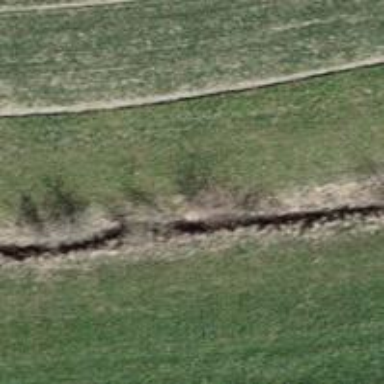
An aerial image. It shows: Track with grade 5 tracktype.